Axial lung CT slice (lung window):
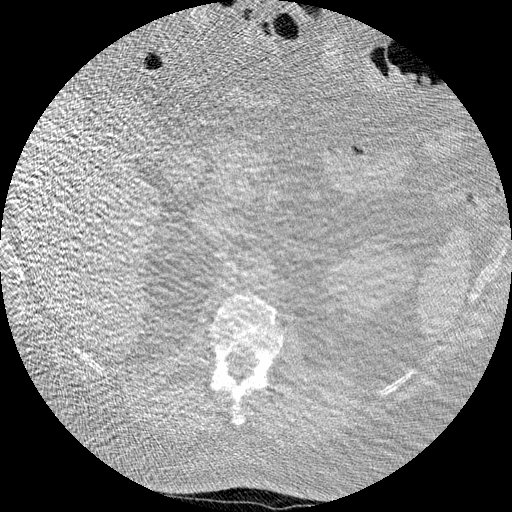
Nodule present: no